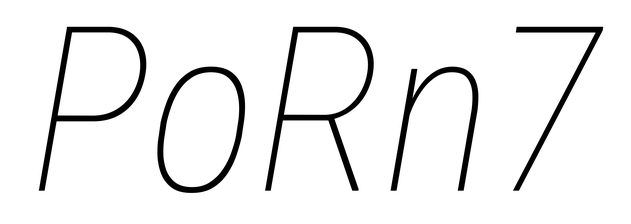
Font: Roboto-Italic_Condensed_Thin_Italic